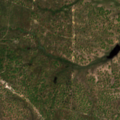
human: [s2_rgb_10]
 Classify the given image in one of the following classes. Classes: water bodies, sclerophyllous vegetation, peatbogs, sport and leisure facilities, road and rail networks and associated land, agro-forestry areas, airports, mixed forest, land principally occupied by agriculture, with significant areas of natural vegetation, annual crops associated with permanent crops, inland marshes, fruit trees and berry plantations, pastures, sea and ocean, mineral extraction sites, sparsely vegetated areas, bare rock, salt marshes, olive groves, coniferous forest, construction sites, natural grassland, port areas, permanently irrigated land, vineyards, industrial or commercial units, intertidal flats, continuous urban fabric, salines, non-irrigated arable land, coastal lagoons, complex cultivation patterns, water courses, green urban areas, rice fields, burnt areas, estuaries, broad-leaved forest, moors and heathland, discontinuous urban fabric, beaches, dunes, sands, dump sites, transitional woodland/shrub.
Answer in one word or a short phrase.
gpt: continuous urban fabric